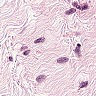
Metastatic tissue present: no